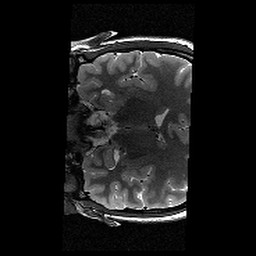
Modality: T2w
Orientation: coronal
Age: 14
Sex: female
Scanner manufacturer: siemens
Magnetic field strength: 3 T
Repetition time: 9.23 s
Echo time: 0.067 s